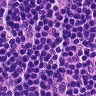
Metastatic tissue present: no